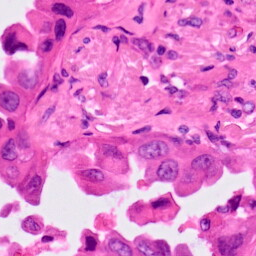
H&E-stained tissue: Lung